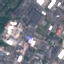
Land use / land cover class: Industrial